Field crop: maize
Growth stage: 2
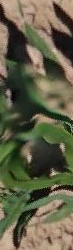
Species: maize